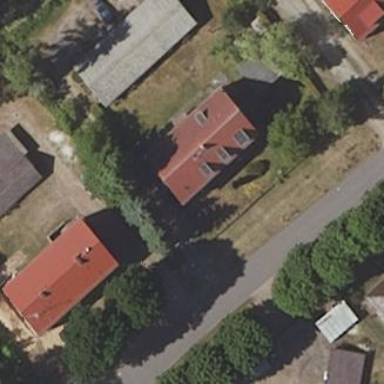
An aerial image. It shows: View of apartment building.